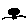
Label: tree